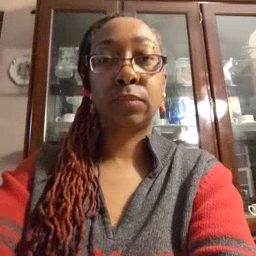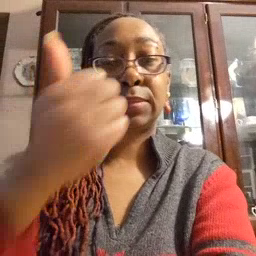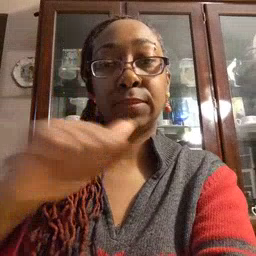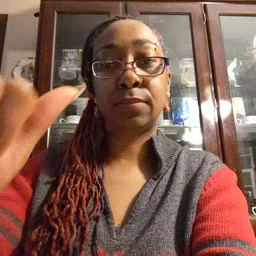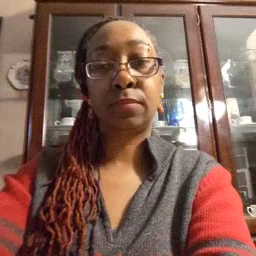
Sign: any